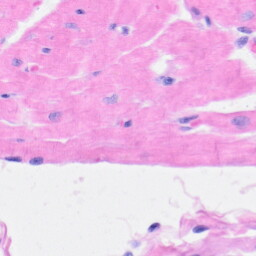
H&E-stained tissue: Heart